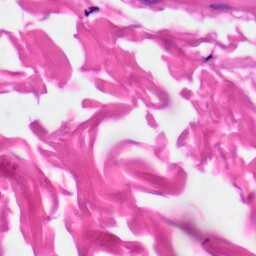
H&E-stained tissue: Skin